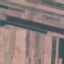
Land use / land cover: AnnualCrop